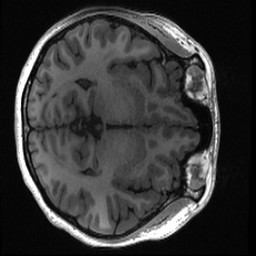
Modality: T1w
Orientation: axial